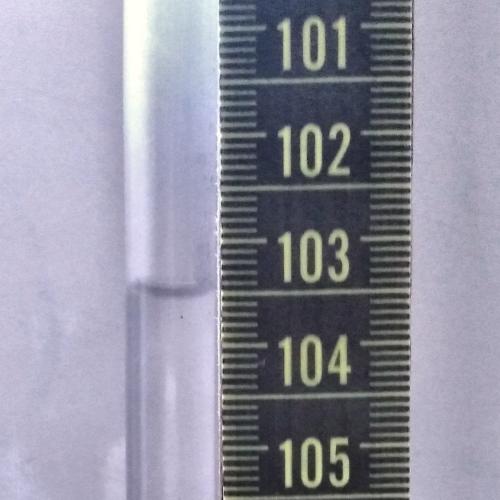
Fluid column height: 103.5 cm